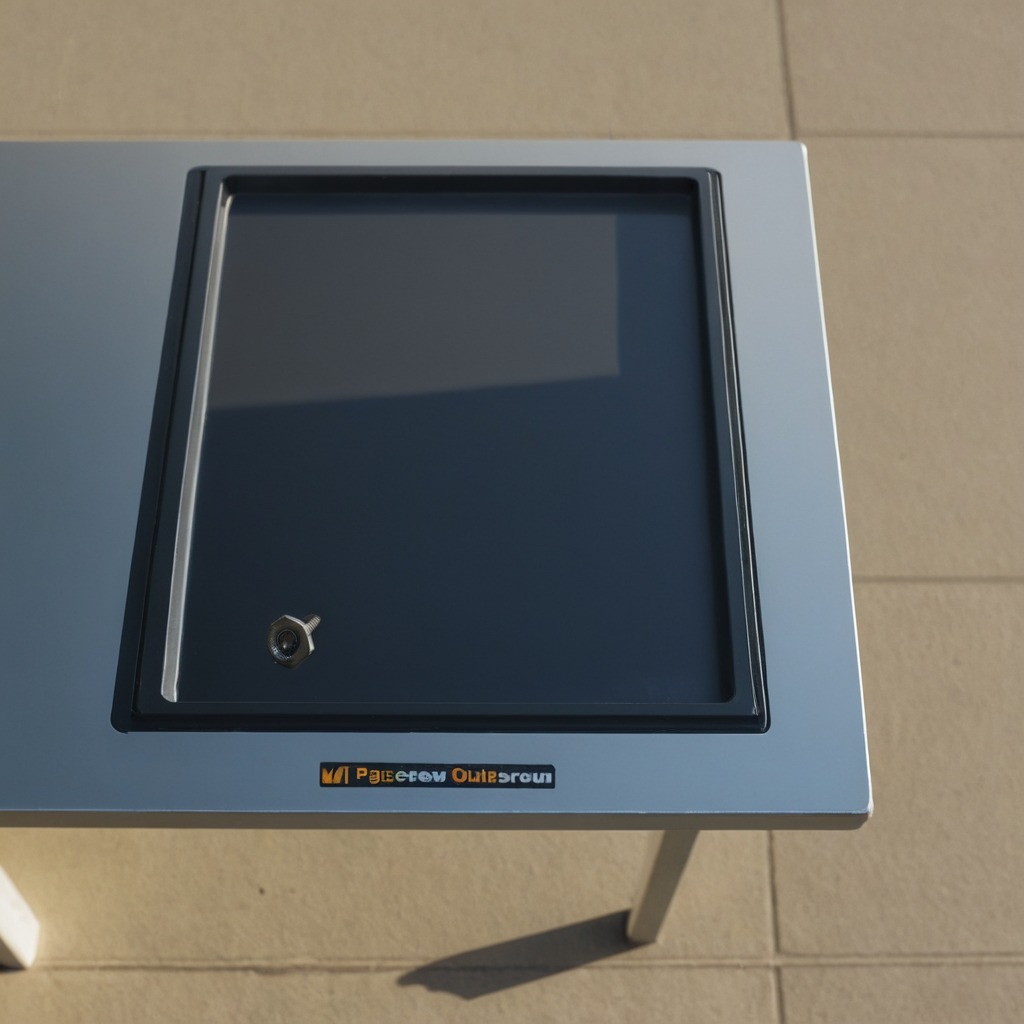
A metal screw is lying on the textured surface of a clean utility table.